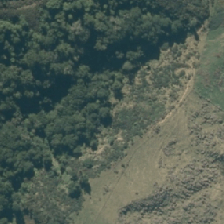
Land cover: grose_broom